Interaction volume radius: 5 \u00c5
Interaction volume height: 15 \u00c5
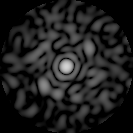
Disorder parameter: 0.8015